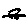
Label: bird